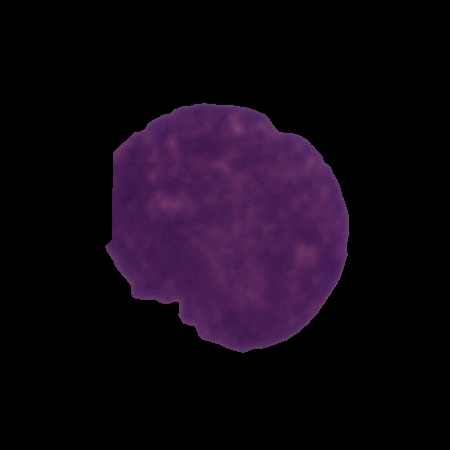
Label: cancer